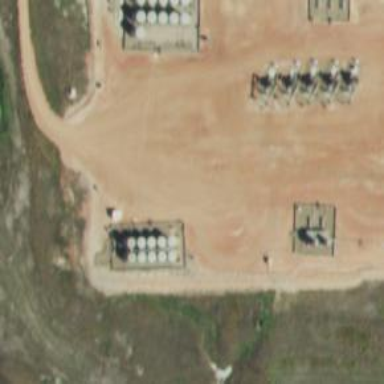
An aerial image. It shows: Storage tank that is man-made.